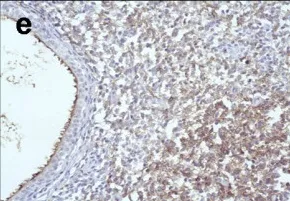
Histological and immunohistochemical findings. The neoplastic cells strongly express CD20.
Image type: pathology (immunostaining)